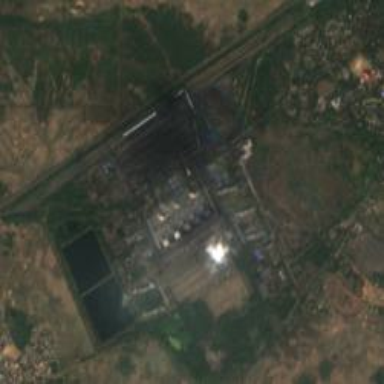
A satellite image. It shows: Industrial area with coal power plant.